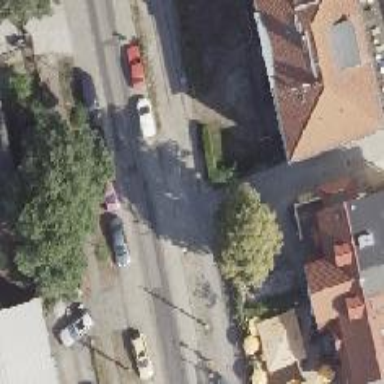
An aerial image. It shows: Residential road with separate sidewalks made of concrete plates. There are parallel on-street parking lanes with sett surfacing on both sides.